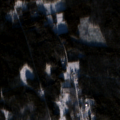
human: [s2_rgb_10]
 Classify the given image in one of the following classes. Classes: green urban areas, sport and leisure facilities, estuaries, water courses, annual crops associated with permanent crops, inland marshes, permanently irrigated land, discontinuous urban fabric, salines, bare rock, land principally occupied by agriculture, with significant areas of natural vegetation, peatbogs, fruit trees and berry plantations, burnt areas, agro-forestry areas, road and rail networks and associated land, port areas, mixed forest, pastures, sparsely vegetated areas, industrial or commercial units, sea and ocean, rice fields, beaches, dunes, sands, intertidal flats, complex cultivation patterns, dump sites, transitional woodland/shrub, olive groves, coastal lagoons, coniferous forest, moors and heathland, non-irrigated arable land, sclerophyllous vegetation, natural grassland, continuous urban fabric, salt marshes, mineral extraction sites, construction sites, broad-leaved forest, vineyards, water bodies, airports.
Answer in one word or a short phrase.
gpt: coniferous forest, mixed forest